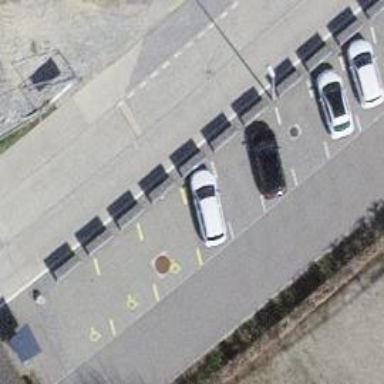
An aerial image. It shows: Parking space designated for disabled individuals.